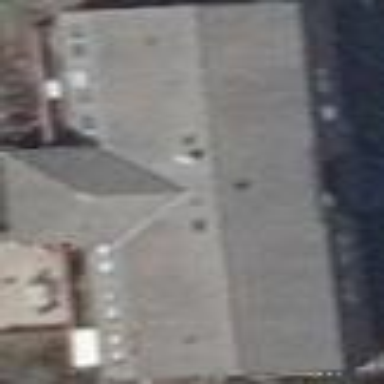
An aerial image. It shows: Part of building.